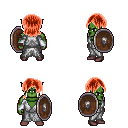
a pixel art fantasy rpg character, male body template, orc, green skin, white robe, metal pants, red long bangs hairstyle, white cloth bracers, maroon shoes, shield, four views (front, back, left, right), 2x2 character sprite sheet, small pixel art, hard edges, no anti-aliasing